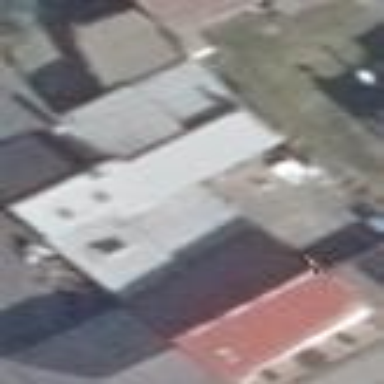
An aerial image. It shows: Gabled roof house.